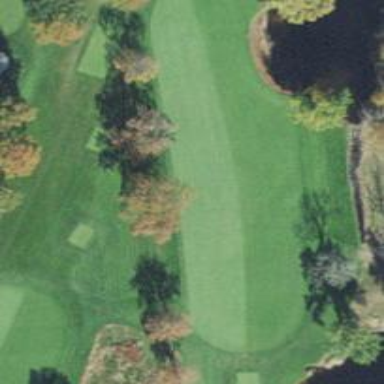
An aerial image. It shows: View of golf hole.